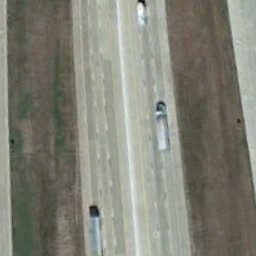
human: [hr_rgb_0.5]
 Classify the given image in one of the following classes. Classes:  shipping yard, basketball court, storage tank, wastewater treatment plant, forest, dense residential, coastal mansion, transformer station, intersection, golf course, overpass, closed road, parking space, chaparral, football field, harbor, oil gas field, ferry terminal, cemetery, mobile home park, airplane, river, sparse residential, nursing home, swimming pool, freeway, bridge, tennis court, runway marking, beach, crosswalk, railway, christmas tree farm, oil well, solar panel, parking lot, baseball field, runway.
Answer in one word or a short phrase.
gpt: freeway